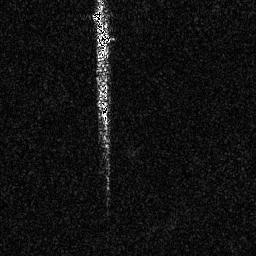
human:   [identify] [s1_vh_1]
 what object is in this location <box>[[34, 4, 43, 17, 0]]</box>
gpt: <ref>1 medium ship at the top</ref>